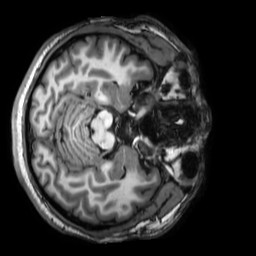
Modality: T1w
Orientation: axial
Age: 26
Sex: male
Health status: healthy
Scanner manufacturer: philips
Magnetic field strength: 3 T
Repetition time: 0.009 s
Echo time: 0.003996 s